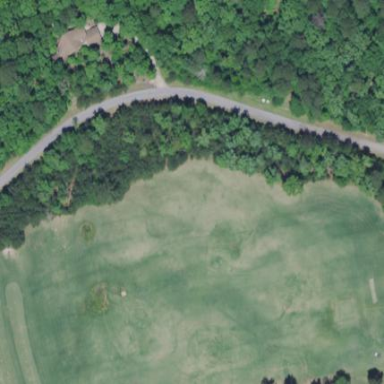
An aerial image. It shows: Grassy area designated as driving range for golf.